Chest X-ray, PA view. Patient: 68 years old, sex M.
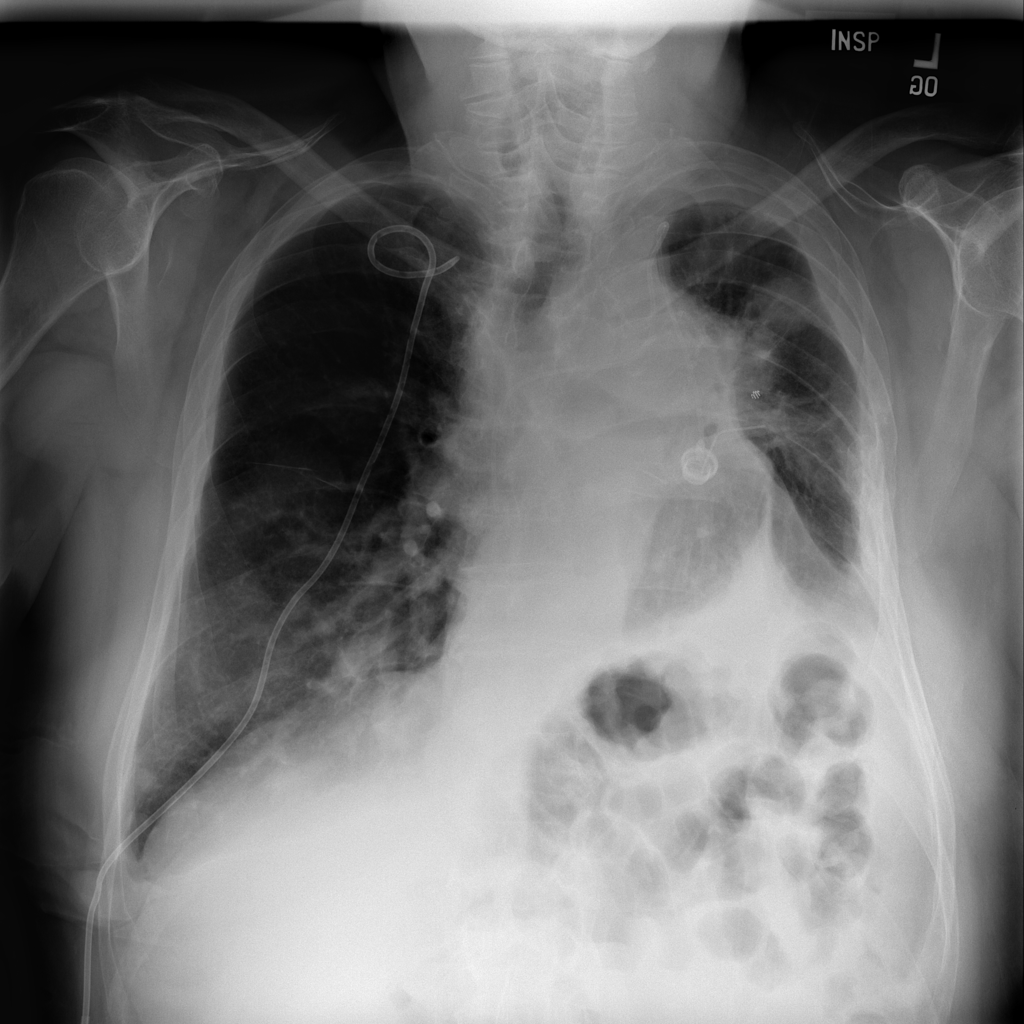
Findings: Atelectasis, Effusion, Fibrosis